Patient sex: M
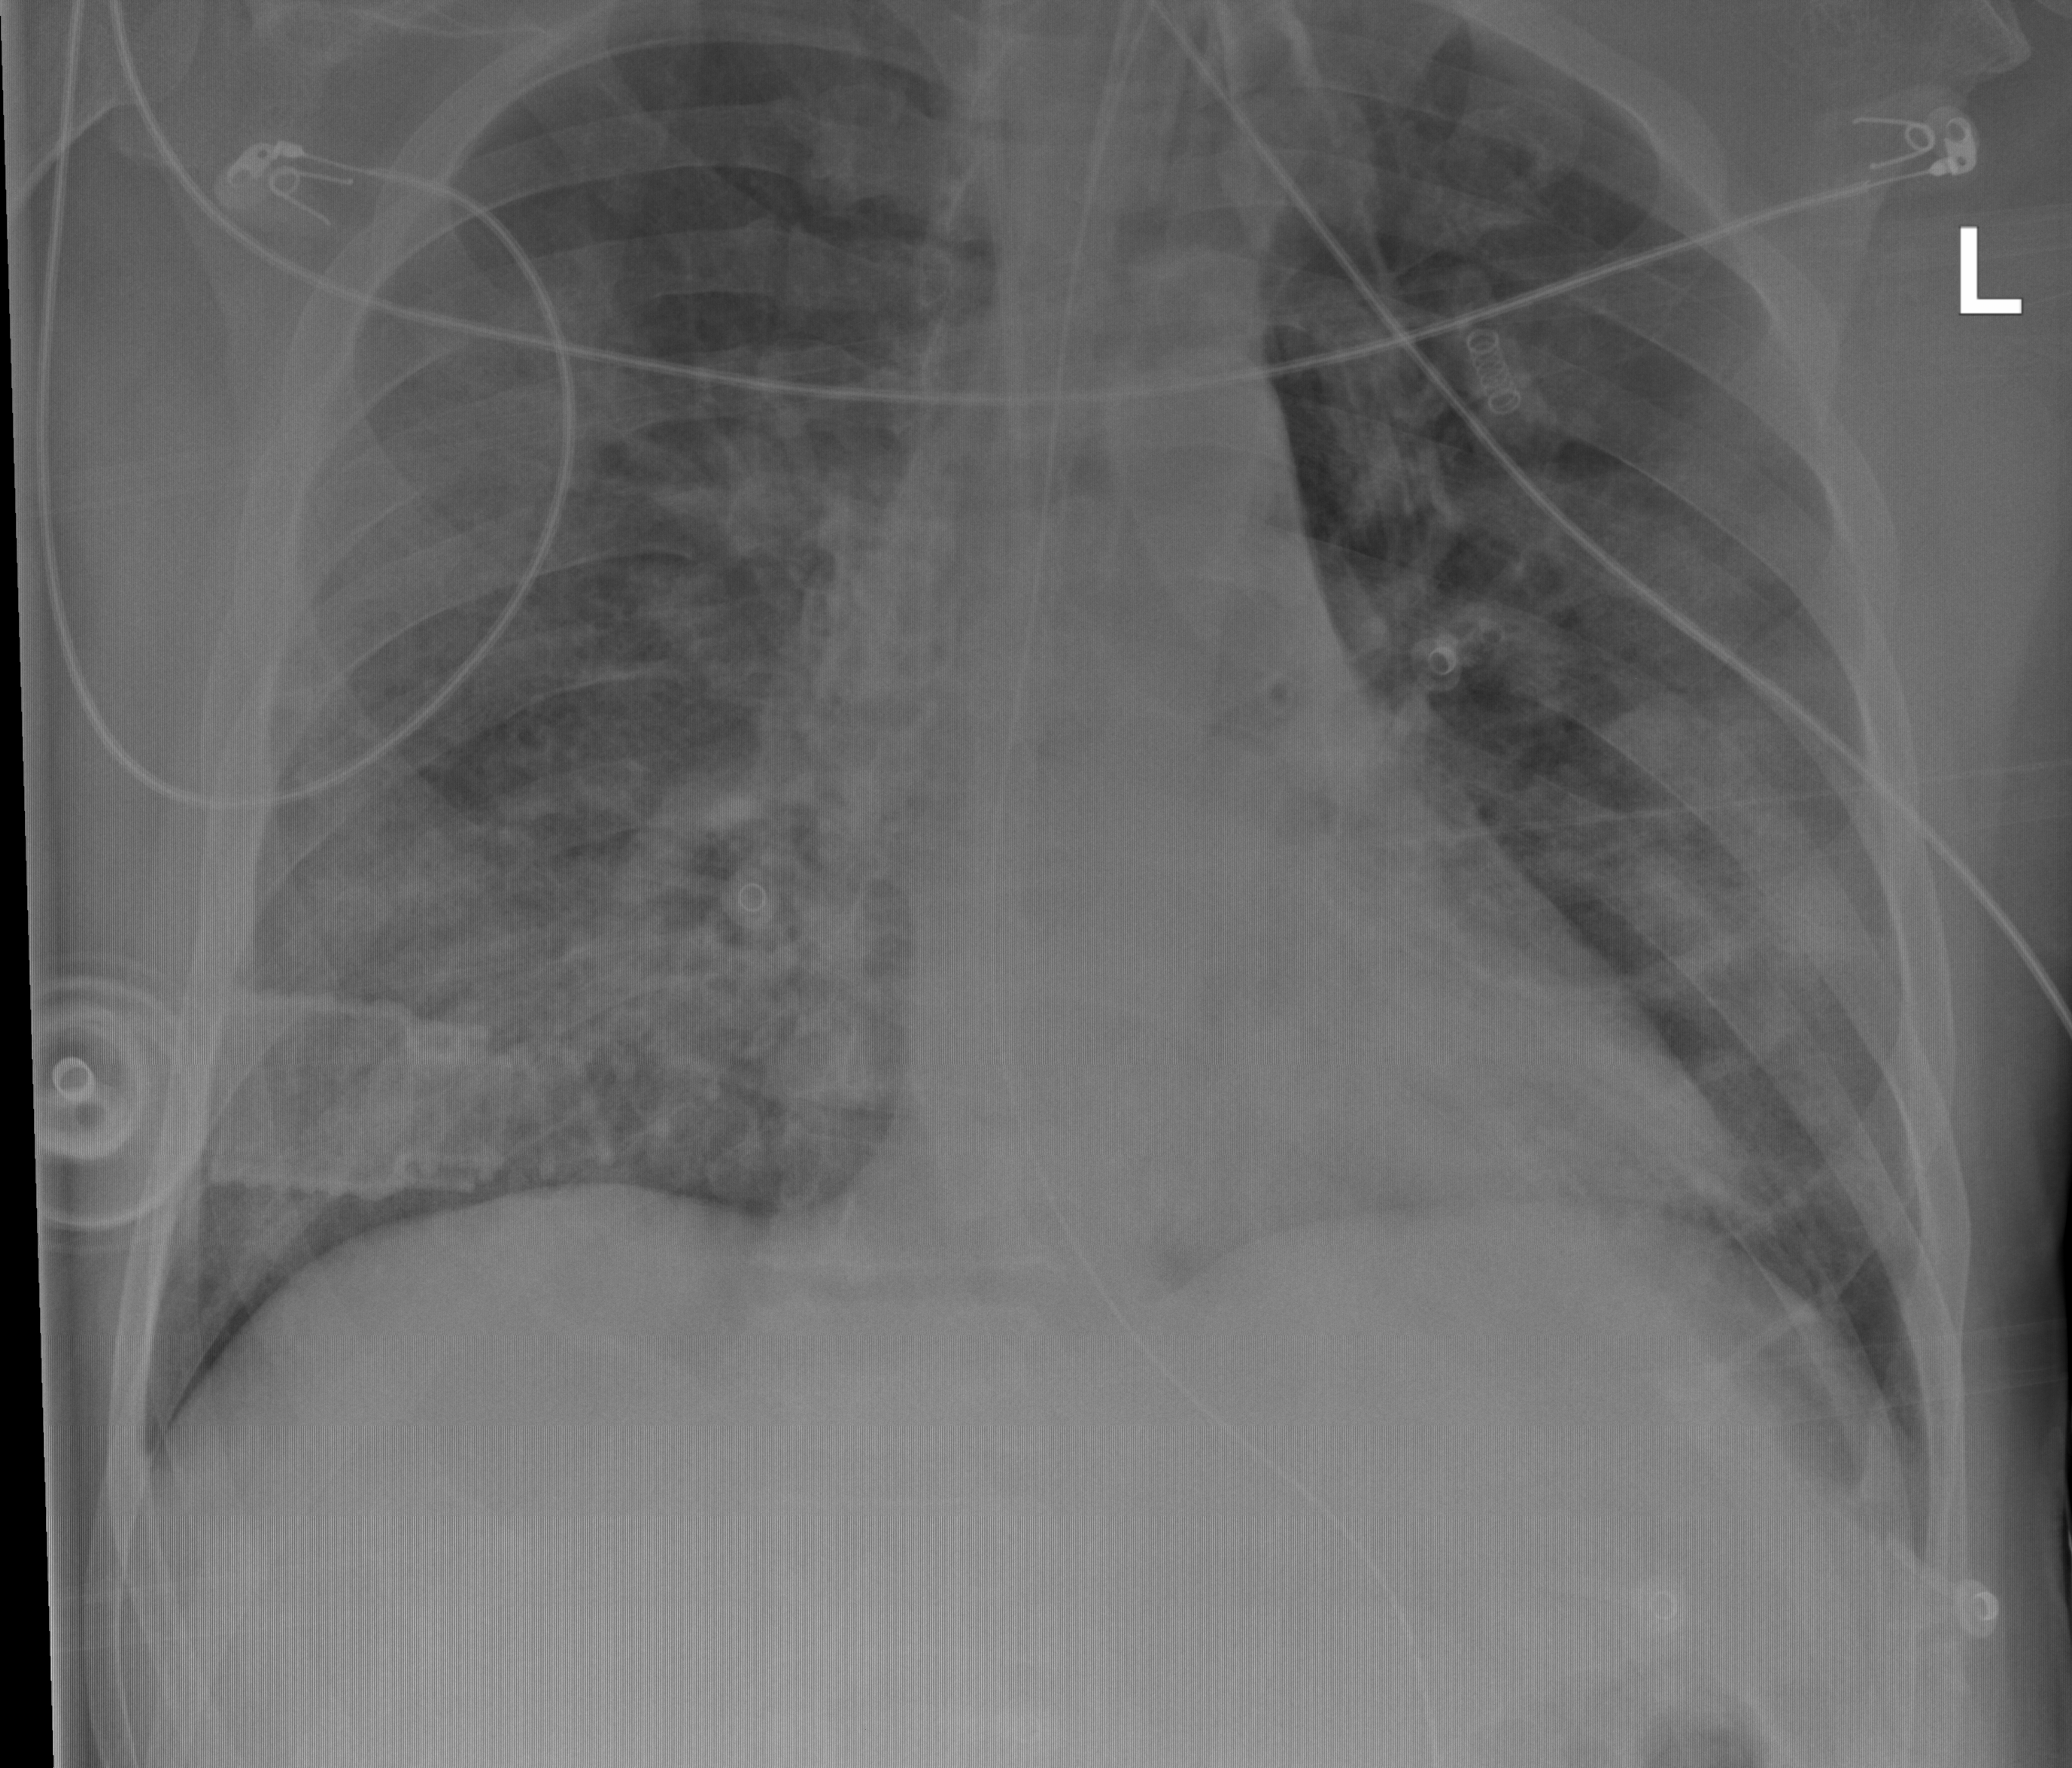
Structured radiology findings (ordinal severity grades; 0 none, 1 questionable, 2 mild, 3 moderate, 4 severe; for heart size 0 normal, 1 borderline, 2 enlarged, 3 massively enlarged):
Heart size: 0
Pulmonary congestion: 0
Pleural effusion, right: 0
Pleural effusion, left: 0
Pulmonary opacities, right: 3
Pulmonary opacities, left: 2
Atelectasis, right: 2
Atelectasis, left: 2